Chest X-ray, AP view. Patient: 34 years old, sex F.
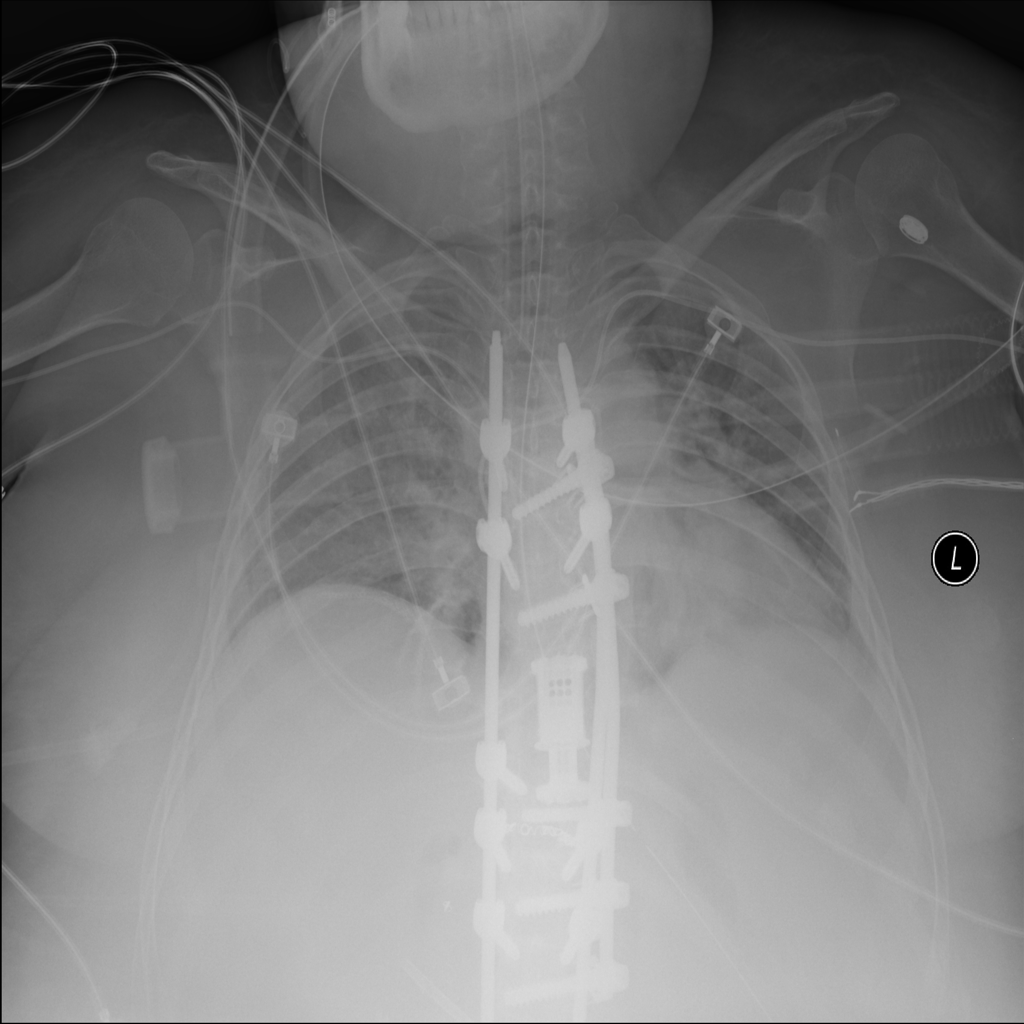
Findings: No Finding